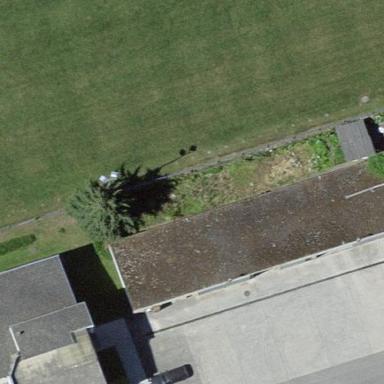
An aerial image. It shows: Building.